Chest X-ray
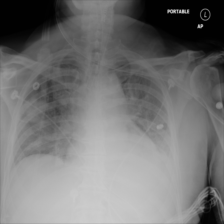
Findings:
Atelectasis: positive
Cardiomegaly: negative
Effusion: negative
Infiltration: positive
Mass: negative
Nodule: negative
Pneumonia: negative
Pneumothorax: negative
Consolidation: negative
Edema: negative
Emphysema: negative
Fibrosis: negative
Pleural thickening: negative
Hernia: negative